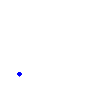
Particle: pion